一年级 · 计数
与 同样多的一项是 ( )。

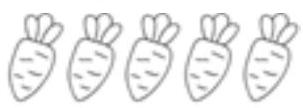
A. $\bigcirc 000$
B. $\triangle \triangle \triangle \triangle \triangle$
C. $\square \square \square \square \square \square$
答案: B